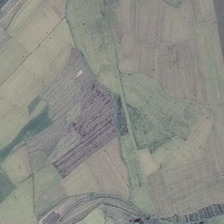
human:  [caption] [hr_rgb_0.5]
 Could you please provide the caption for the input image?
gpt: many pieces of farmlands are together .

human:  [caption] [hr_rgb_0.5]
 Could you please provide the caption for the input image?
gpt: many pieces of farmlands are together .

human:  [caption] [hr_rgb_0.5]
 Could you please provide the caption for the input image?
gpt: many pieces of farmlands are together .

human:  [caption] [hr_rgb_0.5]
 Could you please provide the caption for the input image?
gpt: many pieces of farmlands are together .

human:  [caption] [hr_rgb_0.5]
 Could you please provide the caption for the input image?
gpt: many pieces of farmlands are together .